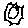
Label: sun